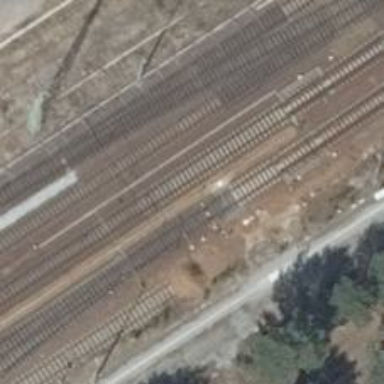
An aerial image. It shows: Railway switch.